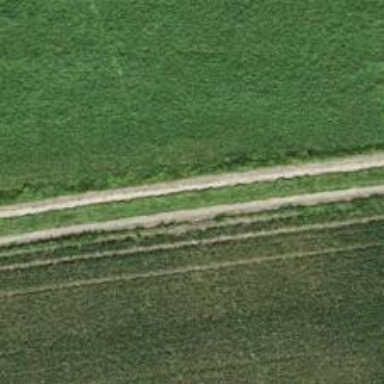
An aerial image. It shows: Track road with grade4 tracktype.